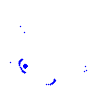
Particle: pion